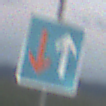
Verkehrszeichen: VorrangVorGegenverkehr
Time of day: SunriseSunset
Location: Outdoor (Nature)
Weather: PartlyCloudy
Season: NotSpecified
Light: Natural